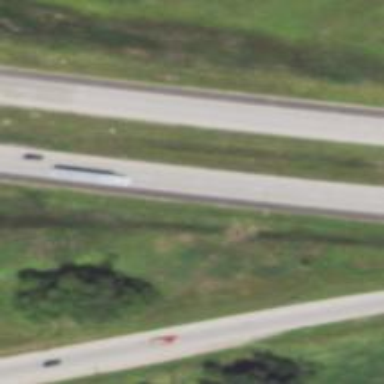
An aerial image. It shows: Motorway.